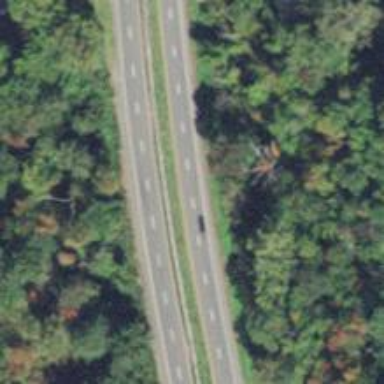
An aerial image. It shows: View of motorway.